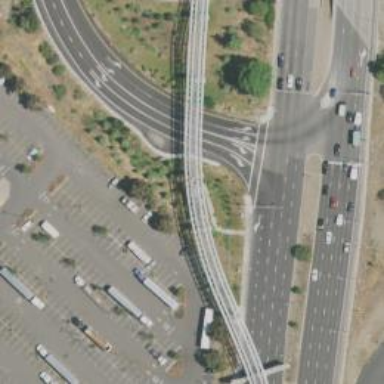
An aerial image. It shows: Motorway link.